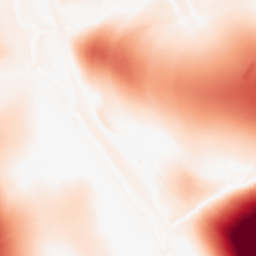
Category: morphological
Decomposition family: tophat
Decomposition parameters: size: 100
mode: white
Upsampling method: lanczos
Upsampling parameters: scale: 4
Upsampling scale: 4